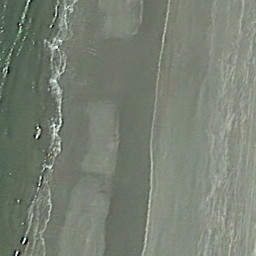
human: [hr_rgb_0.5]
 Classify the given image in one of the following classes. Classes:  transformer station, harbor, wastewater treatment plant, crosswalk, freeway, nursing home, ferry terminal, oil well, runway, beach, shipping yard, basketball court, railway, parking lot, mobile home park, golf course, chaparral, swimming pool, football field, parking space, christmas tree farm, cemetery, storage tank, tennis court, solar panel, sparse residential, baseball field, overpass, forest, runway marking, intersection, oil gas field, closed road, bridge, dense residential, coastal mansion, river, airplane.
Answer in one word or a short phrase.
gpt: beach